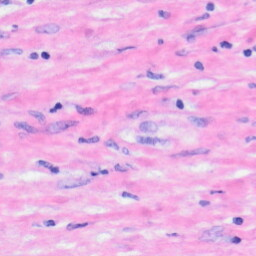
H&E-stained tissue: Liver